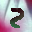
Label: 2